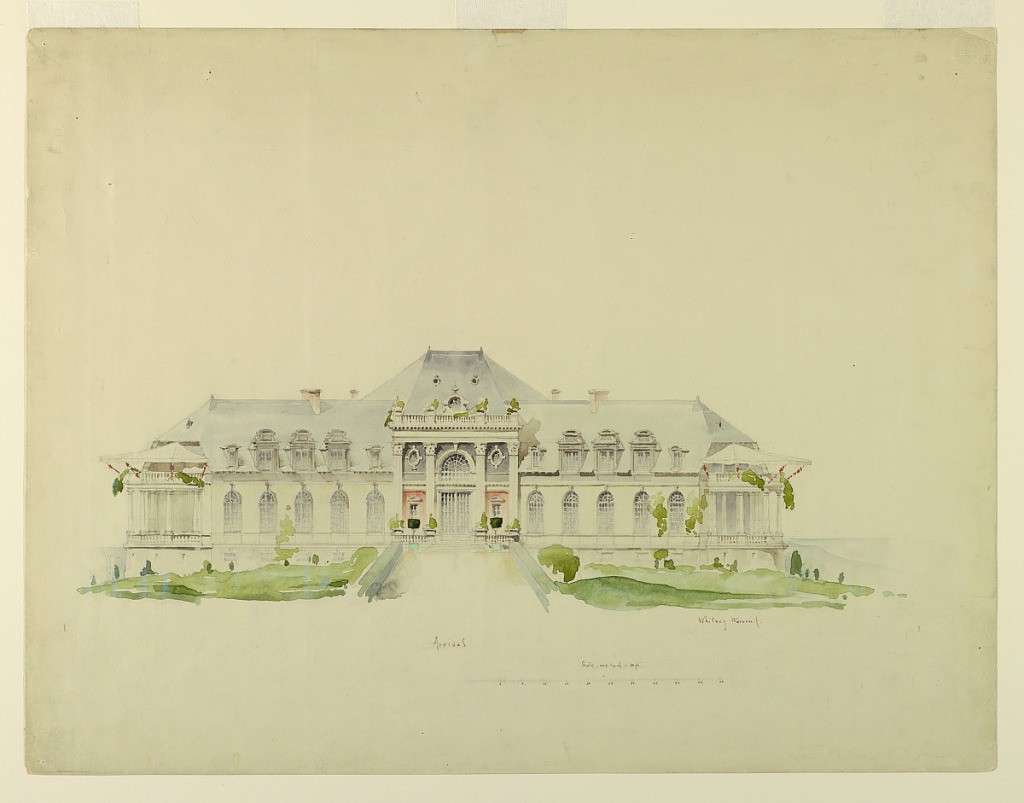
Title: Front Elevation of the Newport Country Club, Harrison Avenue, Newport, Rhode Island
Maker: Whitney Warren Jr., American, 1864–1943
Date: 1893–94
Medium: Brush and water-colors over graphite on heavy cream illustration board
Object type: Drawing
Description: Elevation, executed in delicate watercolor washes, showing the front entrance, walkway, tented sunporches on second story at left and right, and suggested landscaping. Below image, a scale and numerical annotations.